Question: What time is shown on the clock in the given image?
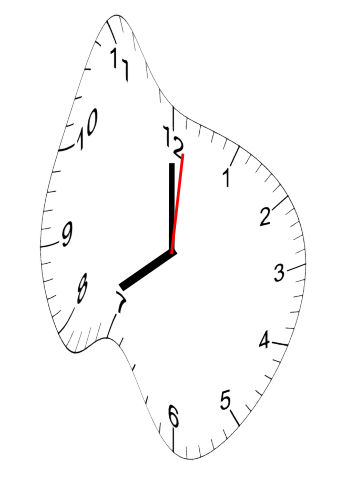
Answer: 08:00:01